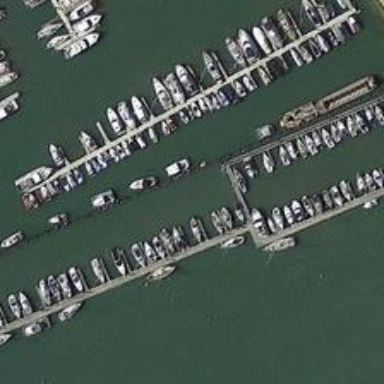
The harbour is surrounded by a lot of houses .